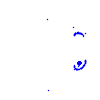
Particle: pion